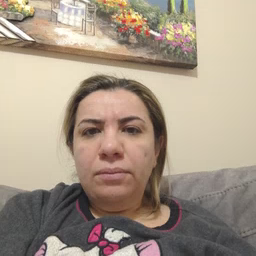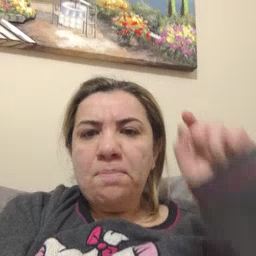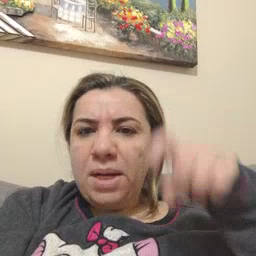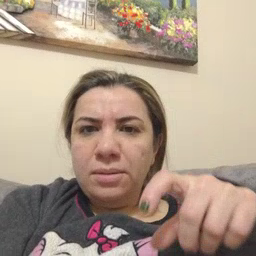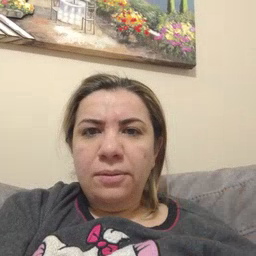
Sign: haveto